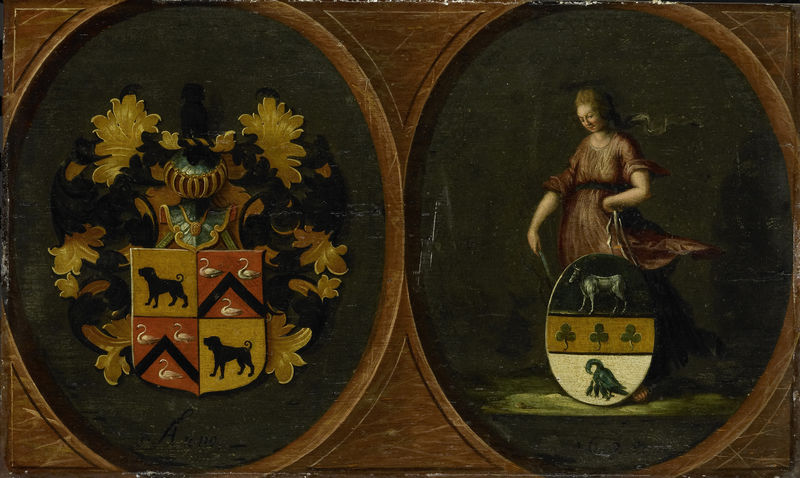
Titel: Wapenbord met de wapens van het echtpaar Pieter Courten en Hortensia del Prado
Standort: Amsterdam
Institution: Rijksmuseum
Schlagwörter: blätter, gemälde, frau, holz, hund, drei, familie, mutter, oval, schwan, rind, helm, ritter, wappen, medallion, blattwerk, klee, drachen, kleeblatt